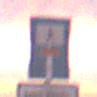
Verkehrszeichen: SackgasseFussgaengerDurchlaessig
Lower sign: HinweisGeaenderteVorfahrtVerkehrsfuehrungVerkehrsregelung3
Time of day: SunriseSunset
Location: Outdoor (Urban)
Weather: PartlyCloudy
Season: NotSpecified
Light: Natural